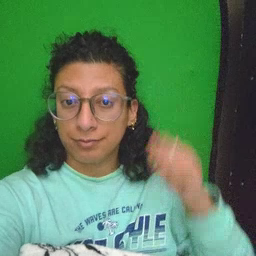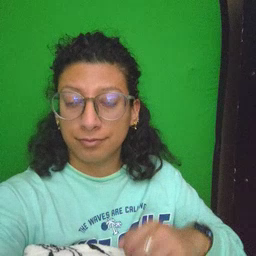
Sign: pretend